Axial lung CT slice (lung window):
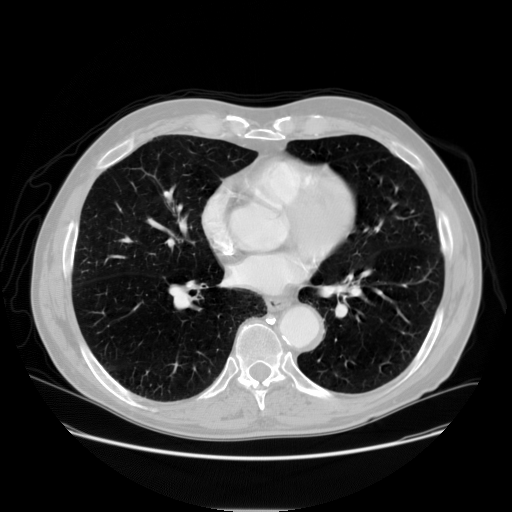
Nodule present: no